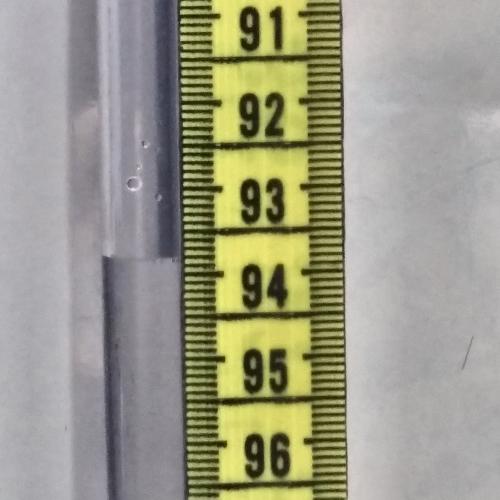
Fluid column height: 93.8 cm